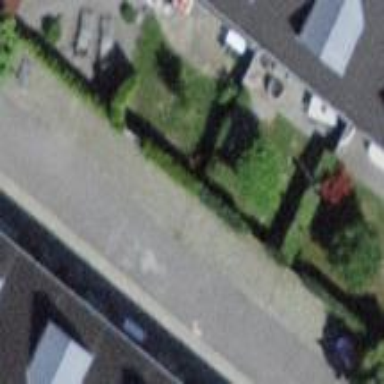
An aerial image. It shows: Parking area with surface.